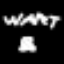
Label: frog